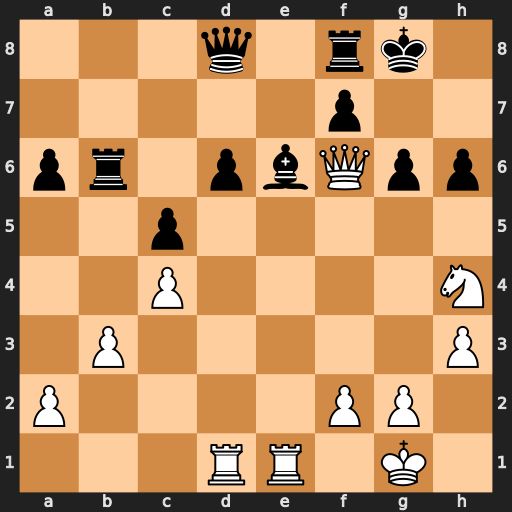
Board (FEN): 3q1rk1/5p2/pr1pbQpp/2p5/2P4N/1P5P/P4PP1/3RR1K1
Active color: w
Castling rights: -
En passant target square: -
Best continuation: Rxe6 Qxf6 Rxf6